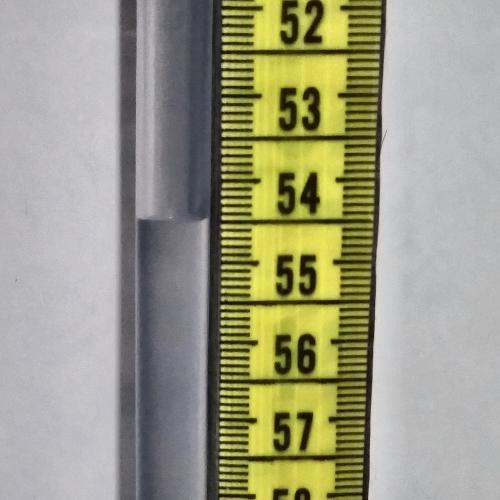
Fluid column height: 54.5 cm